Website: slack
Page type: billing-address
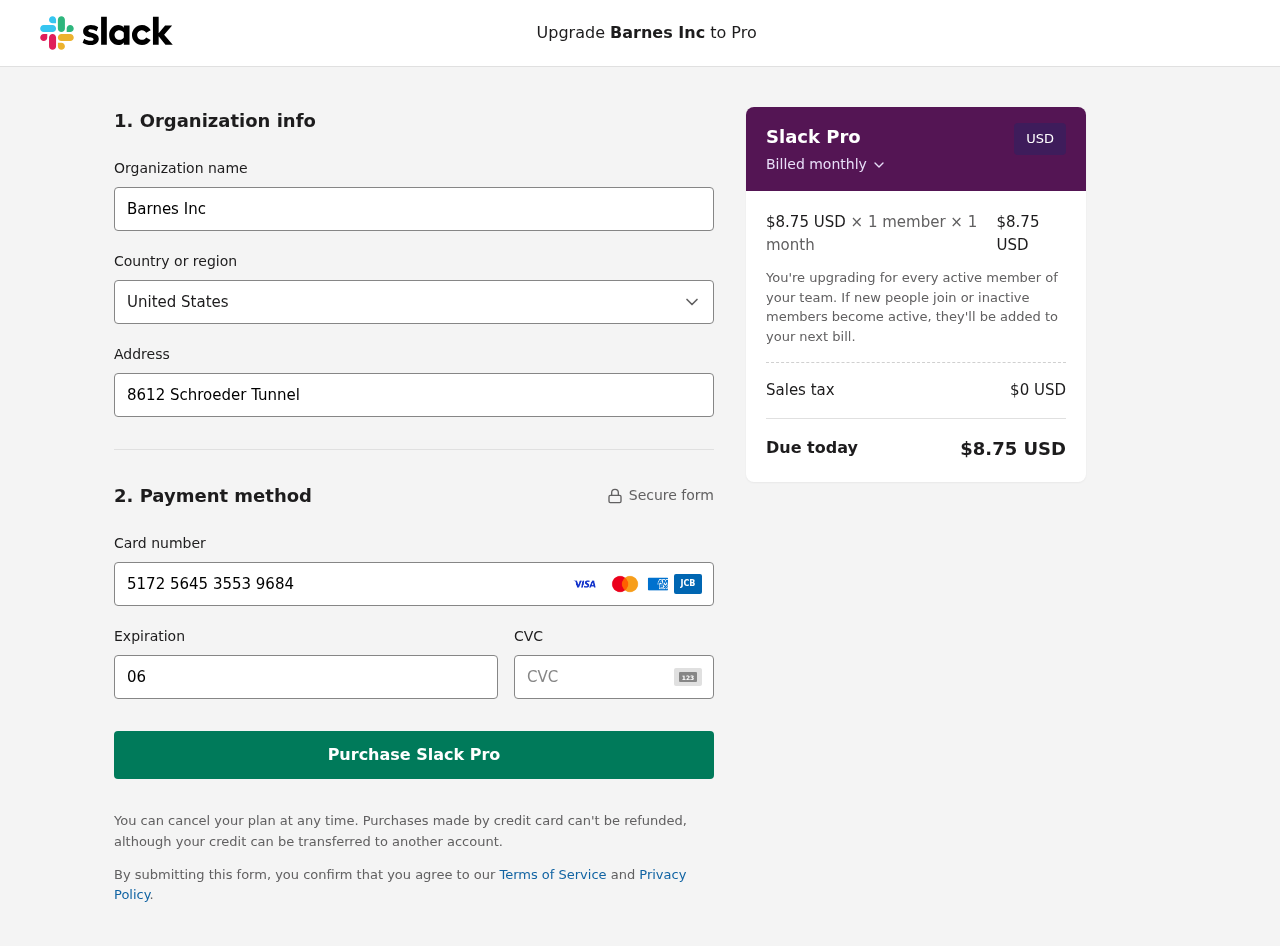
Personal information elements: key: PII_CARD_CVV
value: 717
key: PII_CARD_EXPIRY
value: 06/30
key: PII_CARD_NUMBER
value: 5172 5645 3553 9684
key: PII_COMPANY
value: Barnes Inc
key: PII_COUNTRY
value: United States
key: PII_STREET
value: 8612 Schroeder Tunnel
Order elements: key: ORDER_PRICE_PER_MEMBER
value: $8.75 USD
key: ORDER_MEMBER_COUNT
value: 1
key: ORDER_MONTH_COUNT
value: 1
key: ORDER_SUBTOTAL
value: $8.75 USD
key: ORDER_TAX
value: $0
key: ORDER_TOTAL
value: $8.75 USD